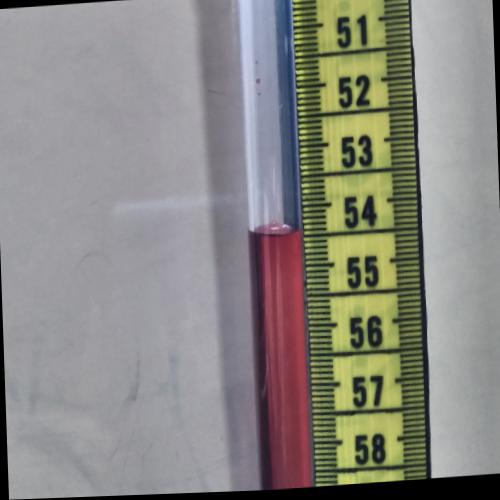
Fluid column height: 54.4 cm